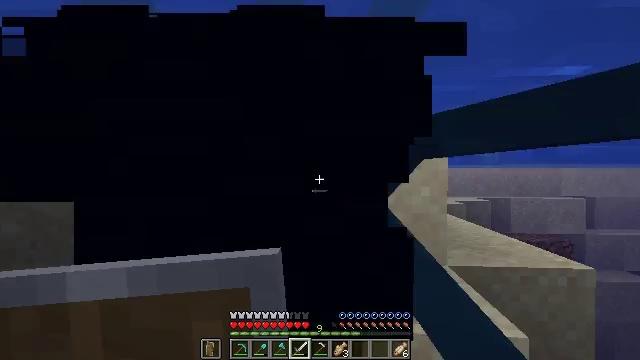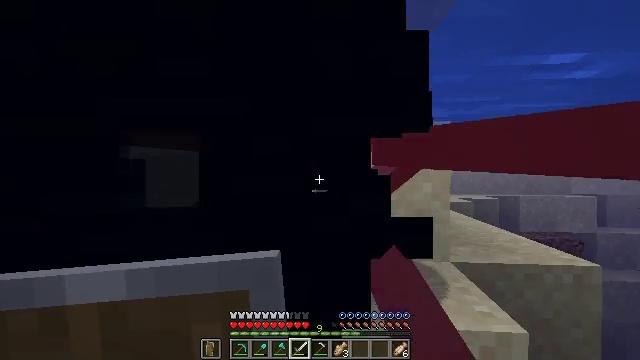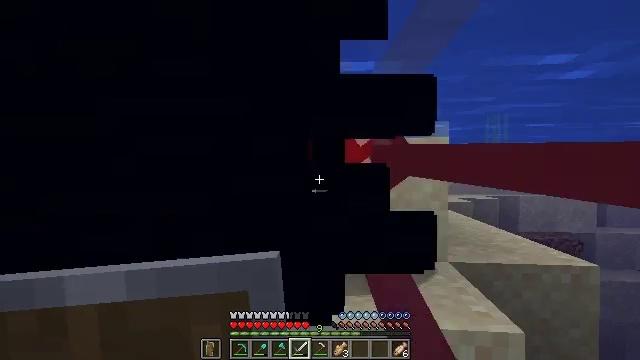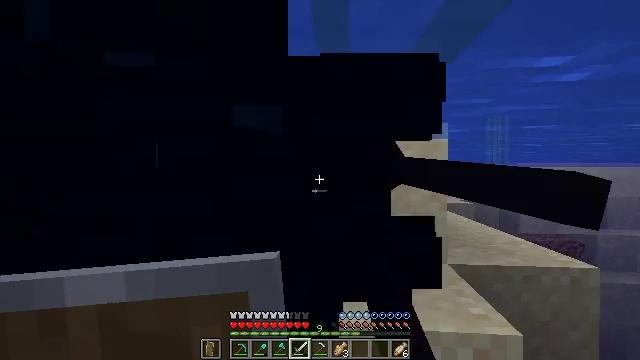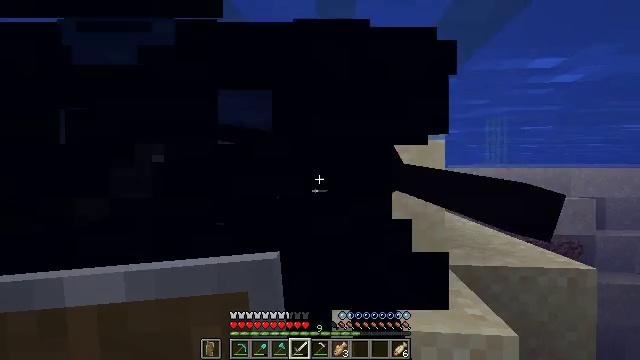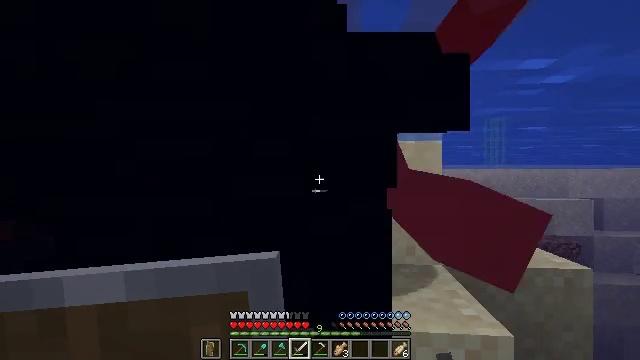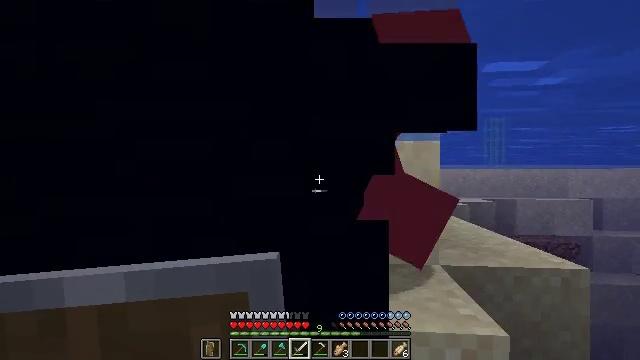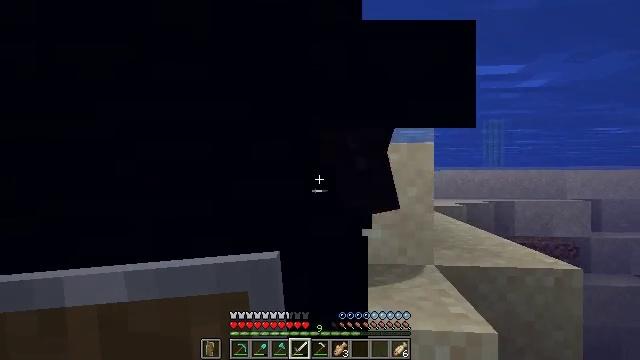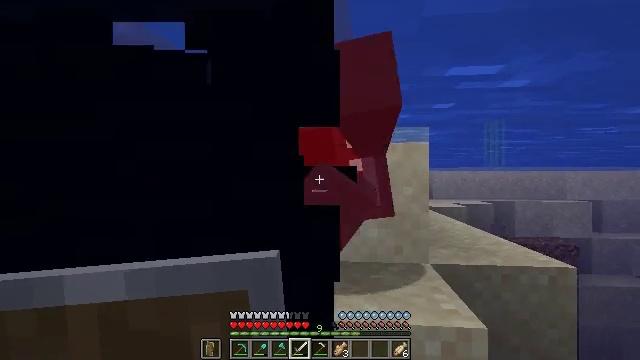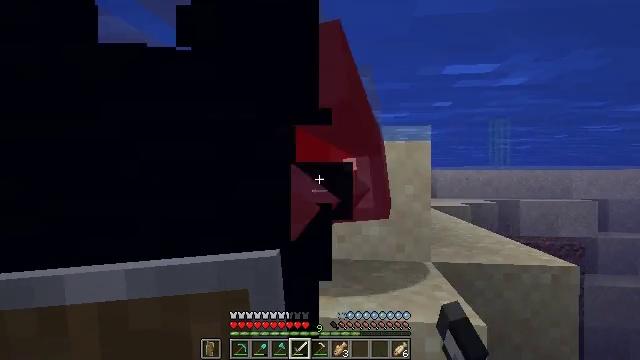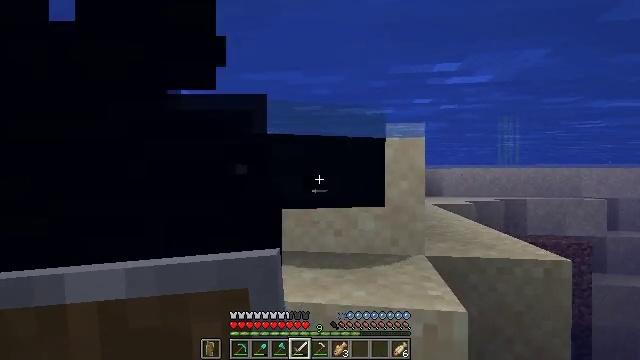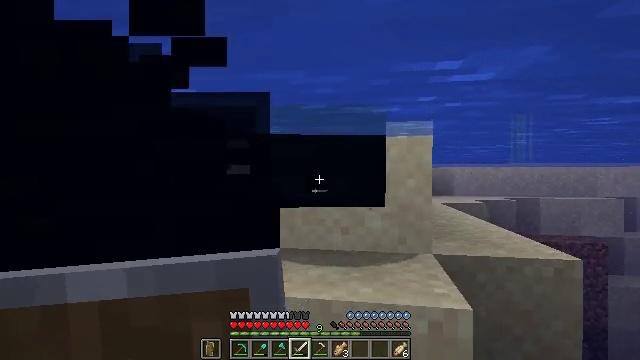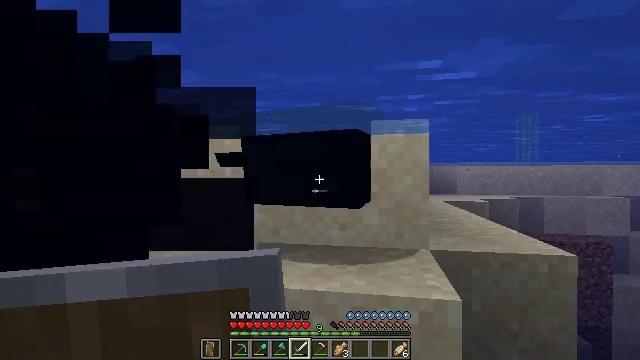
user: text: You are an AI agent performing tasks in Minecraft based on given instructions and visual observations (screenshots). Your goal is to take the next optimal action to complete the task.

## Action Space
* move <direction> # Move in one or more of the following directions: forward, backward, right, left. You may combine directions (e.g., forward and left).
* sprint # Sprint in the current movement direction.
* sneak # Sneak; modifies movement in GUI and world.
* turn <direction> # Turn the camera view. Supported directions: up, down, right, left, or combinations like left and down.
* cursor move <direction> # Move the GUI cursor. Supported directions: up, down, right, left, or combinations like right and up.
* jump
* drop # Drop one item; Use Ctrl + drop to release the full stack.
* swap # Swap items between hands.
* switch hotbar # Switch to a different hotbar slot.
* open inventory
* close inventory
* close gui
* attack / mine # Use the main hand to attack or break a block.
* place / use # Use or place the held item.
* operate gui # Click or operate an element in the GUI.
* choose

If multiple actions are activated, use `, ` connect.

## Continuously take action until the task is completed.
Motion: motion action
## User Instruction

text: Hunt aquatic mobs.
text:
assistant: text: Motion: turn left, attack / mine
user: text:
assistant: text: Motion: attack / mine
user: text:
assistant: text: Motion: attack / mine
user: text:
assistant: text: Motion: attack / mine
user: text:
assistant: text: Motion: attack / mine
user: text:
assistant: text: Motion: move back and move right, attack / mine
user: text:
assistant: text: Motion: move back and move right
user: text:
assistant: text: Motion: move back and move right, attack / mine
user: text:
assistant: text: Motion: move back and move right, attack / mine
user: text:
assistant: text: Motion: move back and move right, turn left, attack / mine
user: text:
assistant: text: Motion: move back and move right, turn left, attack / mine
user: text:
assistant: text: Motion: move back, attack / mine
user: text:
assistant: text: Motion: attack / mine